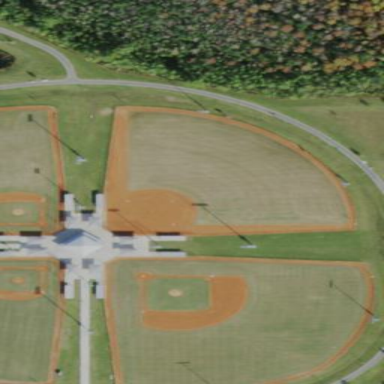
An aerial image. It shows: Softball pitch for leisure sports.